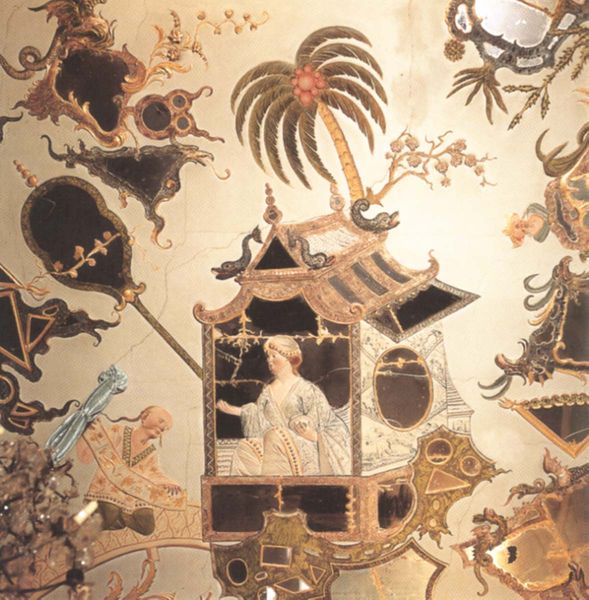
Titel: Neues Schloss Bayreuth
Künstler: Joseph Saint-Pierre
Standort: Bayreuth, Neues Schloß (EU - D - B)
Schlagwörter: baum, blätter, laub, mann, vogel, frau, kleid, schwarz, dach, haus, fächer, muster, ornament, arm, barock, ast, gewand, gold, haare, decke, pflanzen, ranken, japan, zöpfe, giebel, figuren, tapete, detail, dekor, palme, japanisch, zweig, asien, asiatisch, chinesisch, china, fisch, baldachin, tempel, deckengemälde, fresko, textil, drachen, fische, sänfte, fiktiv, ig